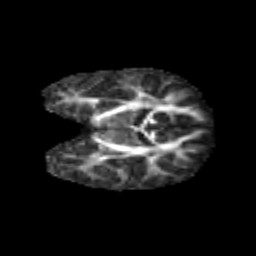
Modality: FA
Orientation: coronal
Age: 6
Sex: female
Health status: healthy